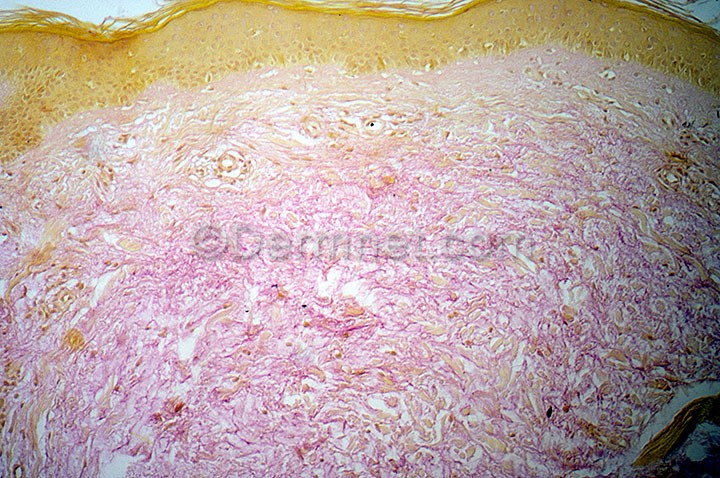
Disease: Systemic Disease